Aerial crown-view tile of a tropical tree (Barro Colorado Island, Panama), acquired 20240918:
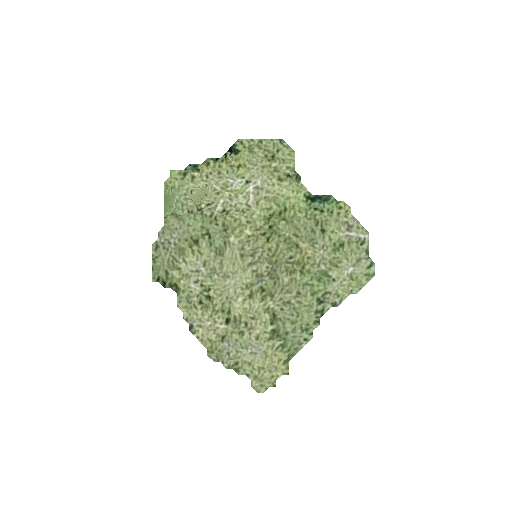
Species: Quararibea stenophylla
GBIF accepted scientific name: Quararibea stenophylla
Crown area: 54.863 m²